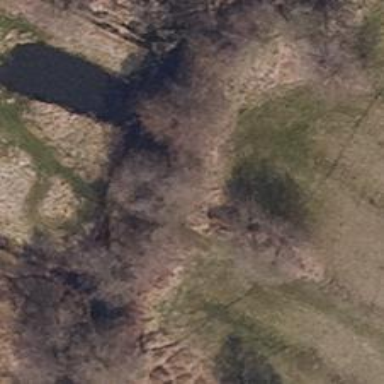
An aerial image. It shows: Culvert tunnel.